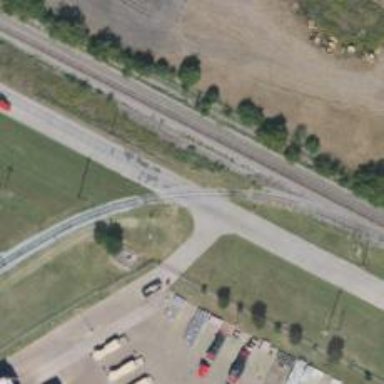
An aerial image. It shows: Level crossing along the railway.